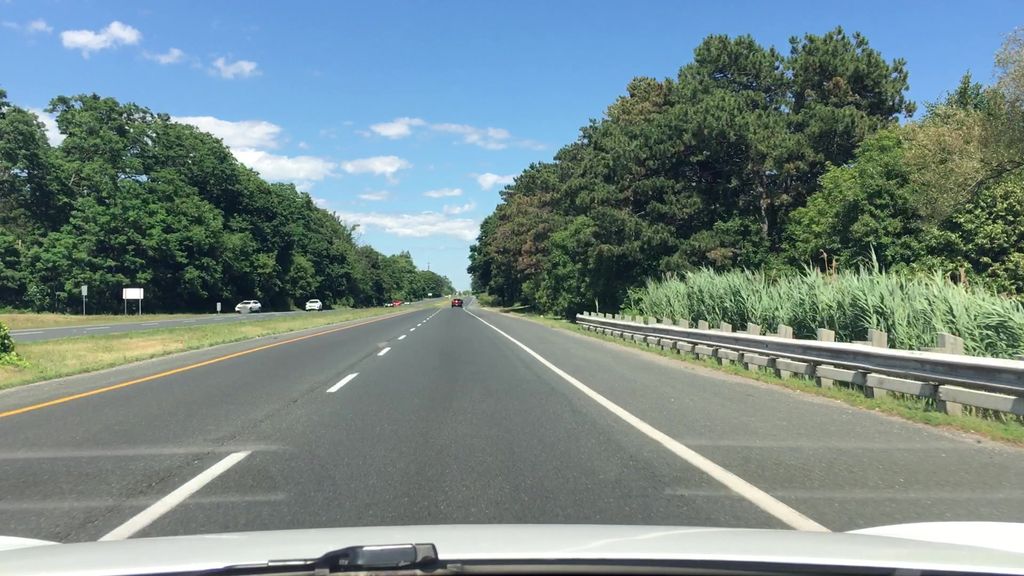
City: toronto